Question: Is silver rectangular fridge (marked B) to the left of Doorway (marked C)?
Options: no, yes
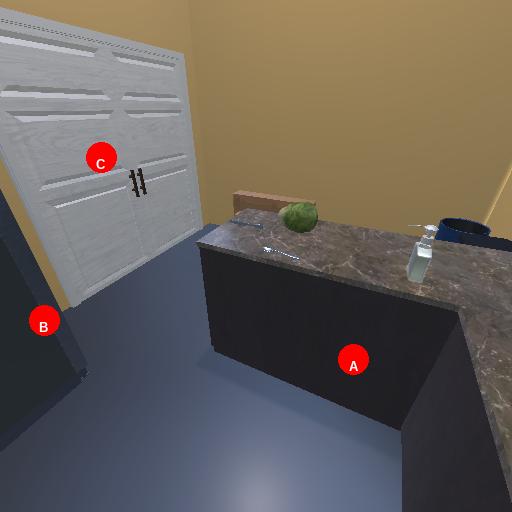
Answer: no